Question: I have made a form in Microsoft Expression Blend WPF. The form fields are on a formatted rectangle. What I did is hide the original window. Now every thing looks perfect except when I run the application I am not able to move the form using mouse. What could be the solution for this??
Here is a screenshot.

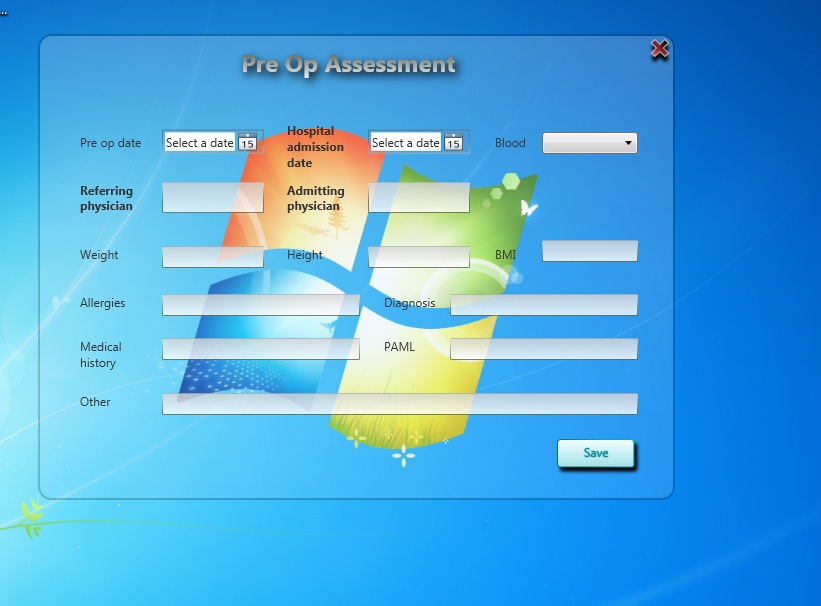
Answer: To achieve this effect, try the following.
On the Window element:
1. Set the WindowStyle property to None.
2. Set the Background to Null.
3. Set AllowsTransparency to True.
Group your content inside a Border element. Borders are much better than Rectangles for this kind of work. Set these properties on the Border:
1. Background to the desired color with 5-10% Alpha channel.
2. BorderBrush to the desired color. (You may or may not want to set the Alpha channel of this as well)
3. BorderThickness to the desired thicknesses.
Run the app and you'll be roughly at your OP state. Now, to add window drag, capture the MouseDown event on the Window and all you need to do is call DragMove().
Here is a sample WPF app you should be able to run:
'''
<Window xmlns="http://schemas.microsoft.com/winfx/2006/xaml/presentation"
xmlns:x="http://schemas.microsoft.com/winfx/2006/xaml"
xmlns:i="http://schemas.microsoft.com/expression/2010/interactivity"
xmlns:ei="http://schemas.microsoft.com/expression/2010/interactions"
x:Class="ShapedWindow.MainWindow"
x:Name="Window"
Title="MainWindow"
Width="640"
Height="480"
WindowStyle="None"
Background="{x:Null}"
AllowsTransparency="True"
MouseDown="Window_MouseDown">
<Border x:Name="LayoutRoot"
BorderBrush="Black"
CornerRadius="50"
BorderThickness="2,2,3,3"
Background="#18EF3B3B">
<Grid>
<Button x:Name="CloseButton"
Content="Close"
HorizontalAlignment="Right"
VerticalAlignment="Top"
Width="75"
Margin="0,19,26,0"
Click="CloseButton_Click" />
</Grid>
</Border>
'''
And the code behind:
'''
using System;
using System.Collections.Generic;
using System.Text;
using System.Windows;
using System.Windows.Controls;
using System.Windows.Data;
using System.Windows.Documents;
using System.Windows.Input;
using System.Windows.Media;
using System.Windows.Media.Imaging;
using System.Windows.Shapes;
namespace ShapedWindow
{
/// <summary>
/// Interaction logic for MainWindow.xaml
/// </summary>
public partial class MainWindow : Window
{
public MainWindow()
{
this.InitializeComponent();
// Insert code required on object creation below this point.
}
private void CloseButton_Click(object sender, RoutedEventArgs e)
{
this.Close();
}
private void Window_MouseDown(object sender, MouseButtonEventArgs e)
{
DragMove();
}
}
}
'''